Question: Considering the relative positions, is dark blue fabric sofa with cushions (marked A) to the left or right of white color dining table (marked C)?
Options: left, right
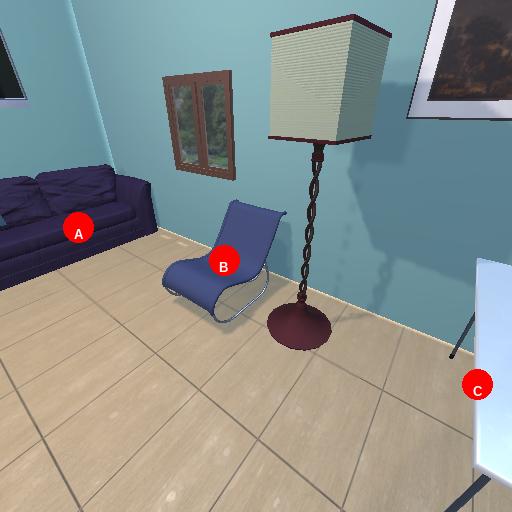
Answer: left